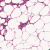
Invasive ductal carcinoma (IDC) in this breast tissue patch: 0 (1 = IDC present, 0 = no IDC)